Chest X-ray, PA view. Patient: 76 years old, sex M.
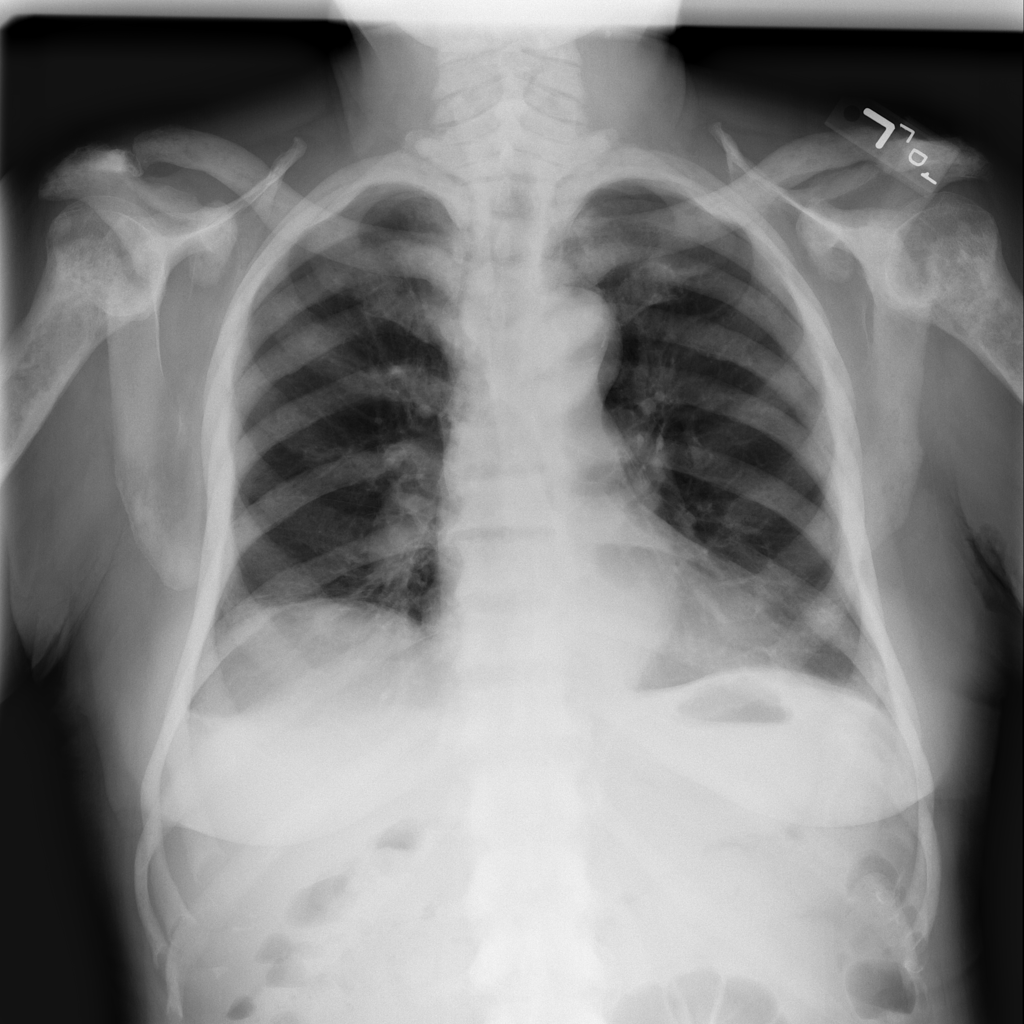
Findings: No Finding